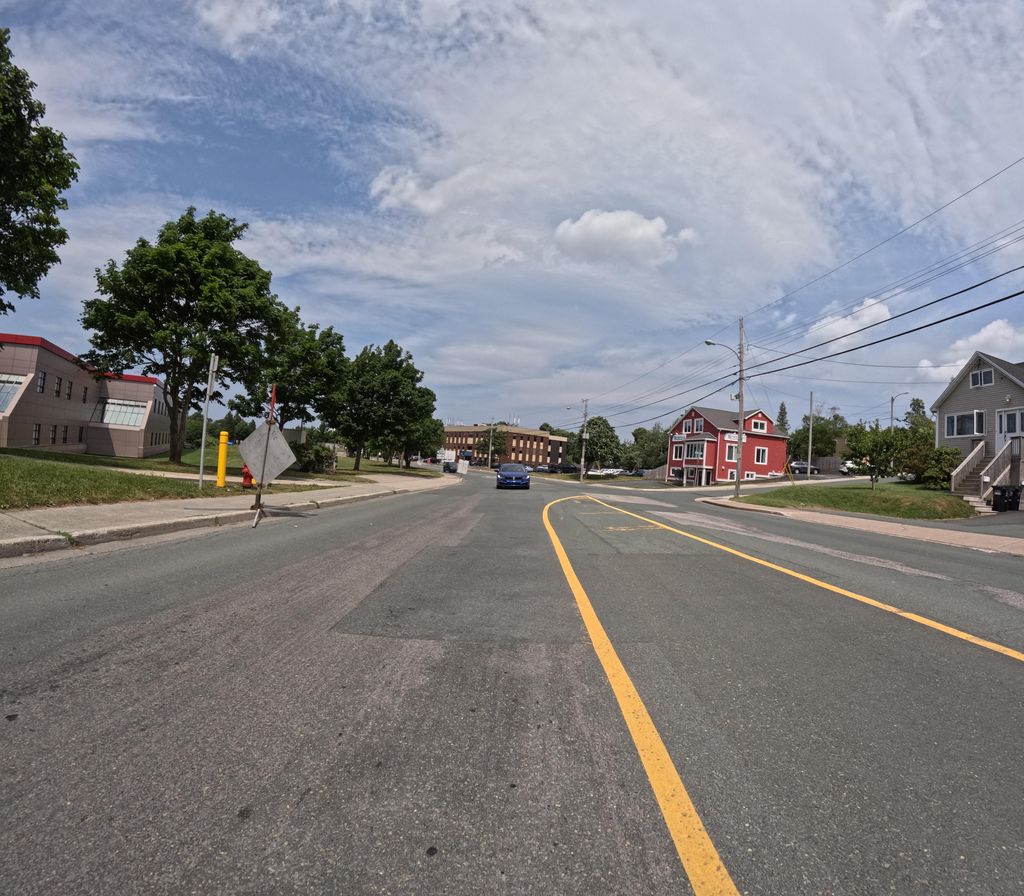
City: st_johns